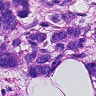
Metastatic tissue present: yes